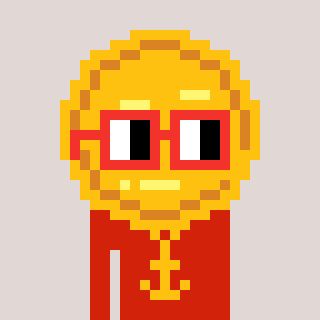
a pixel art character with square red glasses, a medal-shaped head and a red-colored body on a warm background